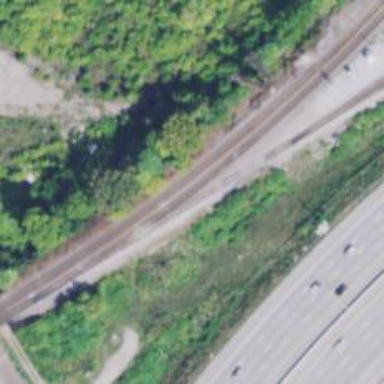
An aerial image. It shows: Junction on the railway.